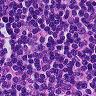
Metastatic tissue present: yes